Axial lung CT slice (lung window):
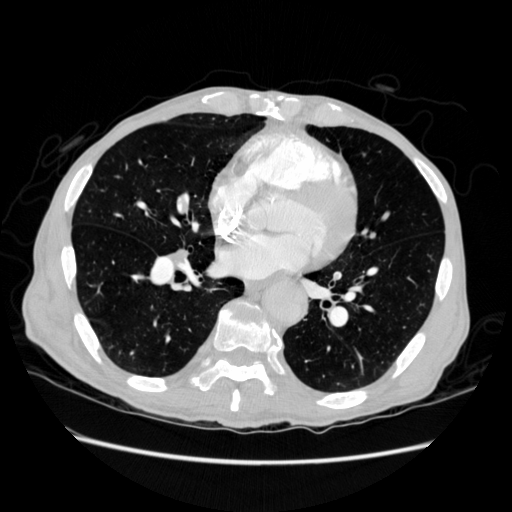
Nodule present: no